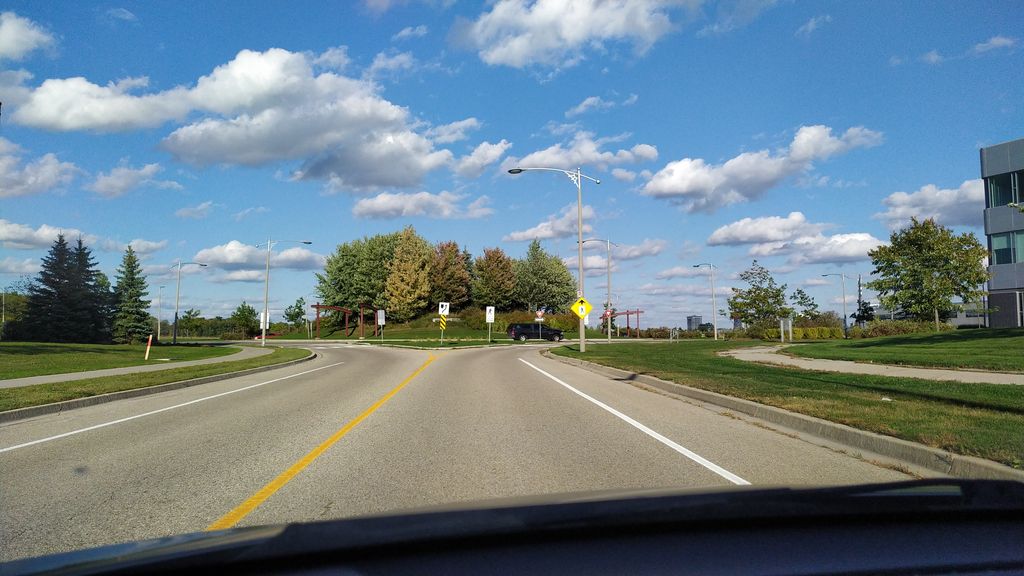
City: kitchener-waterloo